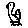
Label: bird